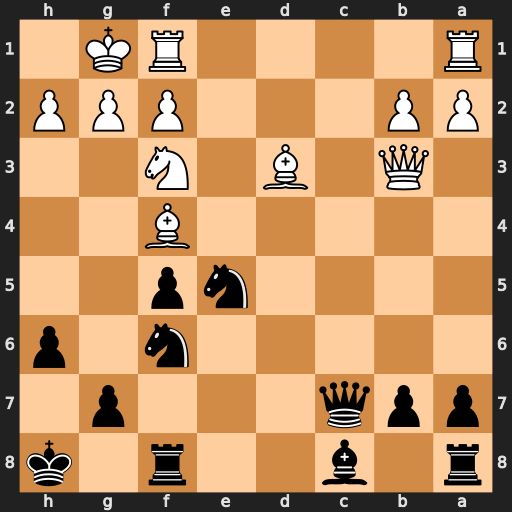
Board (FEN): r1b2r1k/ppq3p1/5n1p/4np2/5B2/1Q1B1N2/PP3PPP/R4RK1
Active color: b
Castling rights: -
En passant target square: -
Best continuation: Nxf3+ gxf3 Qxf4